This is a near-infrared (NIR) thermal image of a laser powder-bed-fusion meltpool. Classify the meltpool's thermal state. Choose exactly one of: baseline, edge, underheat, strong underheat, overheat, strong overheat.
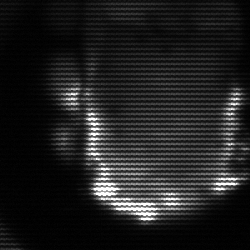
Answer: baseline